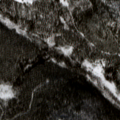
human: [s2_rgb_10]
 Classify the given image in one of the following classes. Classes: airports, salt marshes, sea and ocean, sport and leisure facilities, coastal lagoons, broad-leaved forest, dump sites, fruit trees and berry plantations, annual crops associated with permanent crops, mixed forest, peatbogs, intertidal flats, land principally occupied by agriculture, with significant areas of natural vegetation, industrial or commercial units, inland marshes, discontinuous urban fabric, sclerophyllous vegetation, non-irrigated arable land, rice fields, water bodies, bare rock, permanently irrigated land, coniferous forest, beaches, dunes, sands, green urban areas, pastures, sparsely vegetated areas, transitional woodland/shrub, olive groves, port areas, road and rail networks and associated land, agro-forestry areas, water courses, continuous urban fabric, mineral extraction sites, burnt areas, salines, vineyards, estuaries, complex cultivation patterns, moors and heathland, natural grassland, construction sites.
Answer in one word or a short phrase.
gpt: coniferous forest